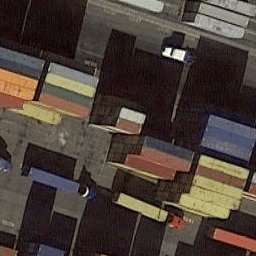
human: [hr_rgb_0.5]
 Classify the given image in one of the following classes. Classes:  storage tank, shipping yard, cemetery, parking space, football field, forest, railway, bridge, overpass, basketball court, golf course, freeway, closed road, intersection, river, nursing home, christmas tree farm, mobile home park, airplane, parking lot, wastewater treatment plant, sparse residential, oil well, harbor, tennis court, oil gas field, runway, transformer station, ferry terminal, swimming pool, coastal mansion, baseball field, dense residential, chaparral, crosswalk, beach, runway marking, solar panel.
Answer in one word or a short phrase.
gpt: shipping yard